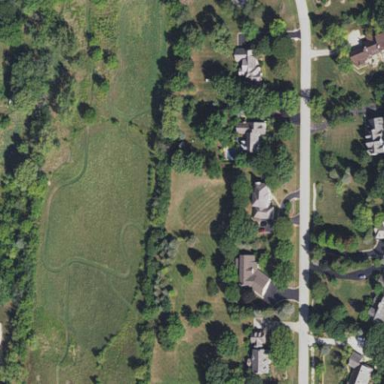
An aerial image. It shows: Single-family residential area within subdivision.